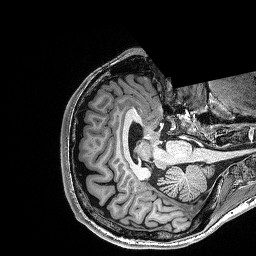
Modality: T1w
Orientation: axial